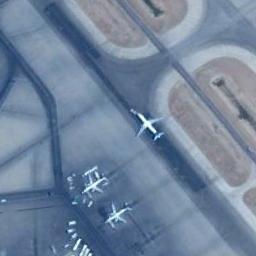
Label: airplane